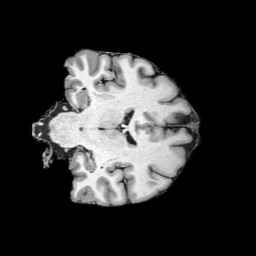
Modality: UNIT1
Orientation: coronal